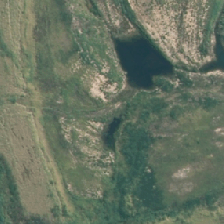
Land cover: lake_pond